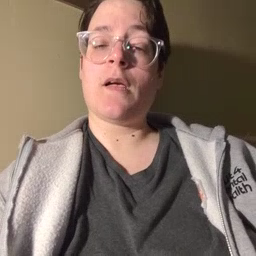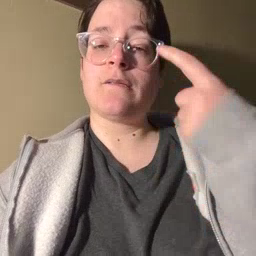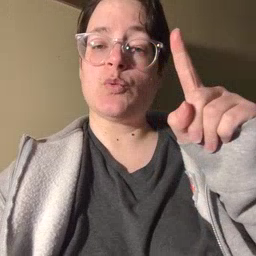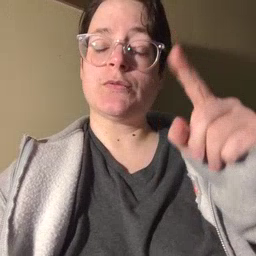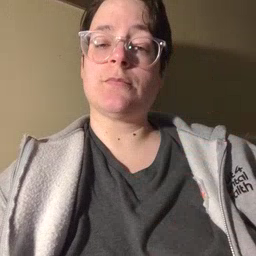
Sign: for